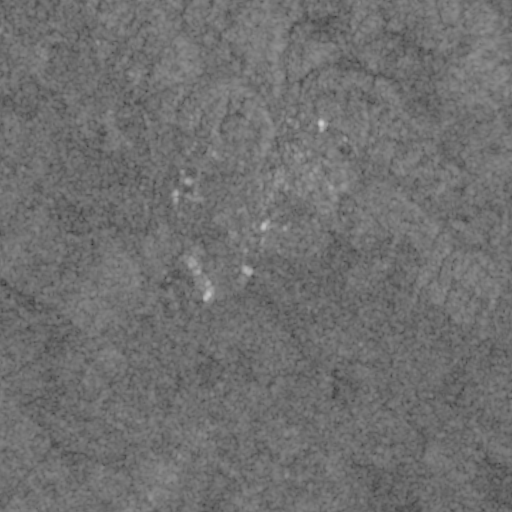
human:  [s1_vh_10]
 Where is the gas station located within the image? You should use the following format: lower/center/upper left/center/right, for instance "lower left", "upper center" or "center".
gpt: The gas station is located in the center of the image.
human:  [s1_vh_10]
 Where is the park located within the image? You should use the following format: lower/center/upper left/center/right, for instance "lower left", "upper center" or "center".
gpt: The park is located in the upper right of the image.
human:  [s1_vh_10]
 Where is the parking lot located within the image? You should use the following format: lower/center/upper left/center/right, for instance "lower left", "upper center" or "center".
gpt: The parking lot is located in the upper right of the image.
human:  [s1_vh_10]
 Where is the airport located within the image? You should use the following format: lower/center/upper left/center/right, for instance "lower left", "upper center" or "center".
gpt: There is no airport in the image.

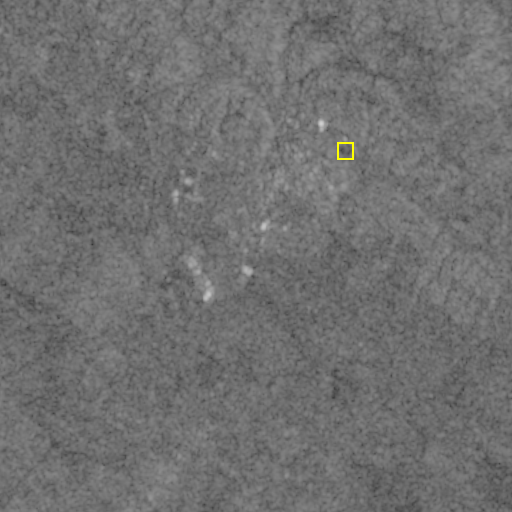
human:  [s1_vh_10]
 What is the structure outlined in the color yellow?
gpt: The structure outlined in yellow is a park.
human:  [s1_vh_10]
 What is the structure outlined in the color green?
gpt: There is no green outline.